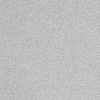
Atmospheric dust classification: dusty